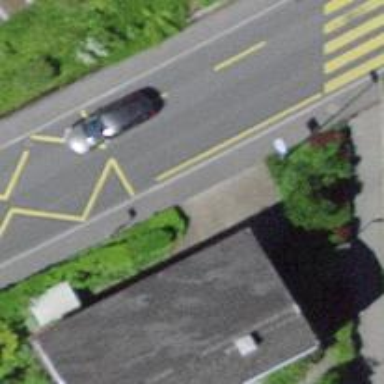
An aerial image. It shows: Asphalt platform for public transport.